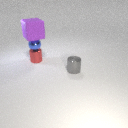
small red metal cylinder behind small gray metal cylinder